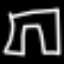
Label: pants